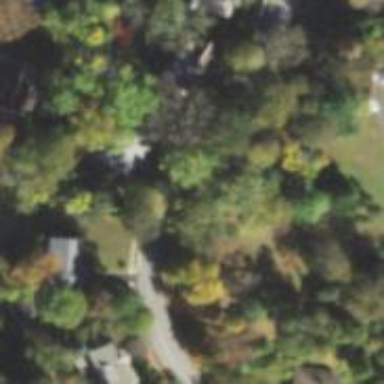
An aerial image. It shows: Residential road.